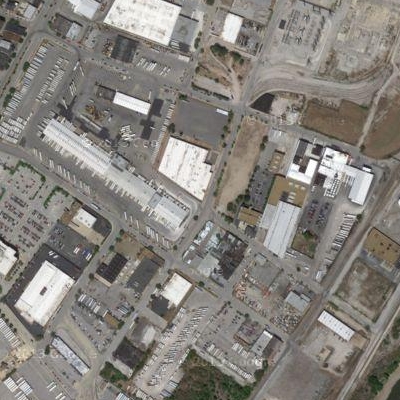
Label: cIndustry